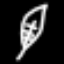
Label: leaf